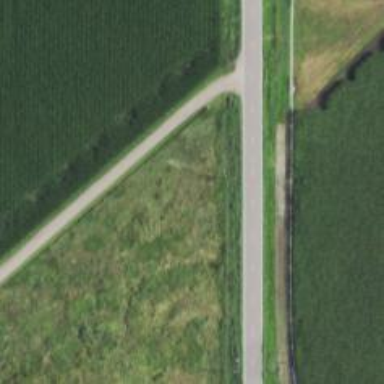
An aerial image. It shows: Unclassified road with asphalt surface.